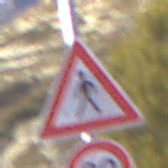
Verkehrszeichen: FussgaengerRechts
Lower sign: Geschwindigkeit20
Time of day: MorningAfternoon
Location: Outdoor (Nature)
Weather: PartlyCloudy
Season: NotSpecified
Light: Natural